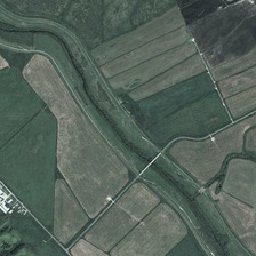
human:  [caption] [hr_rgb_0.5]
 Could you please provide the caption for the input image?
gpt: There are large areas of land on both sides of the river.

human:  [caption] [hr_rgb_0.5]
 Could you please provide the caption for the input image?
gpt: Many agricultural land is on two sides of a small river.

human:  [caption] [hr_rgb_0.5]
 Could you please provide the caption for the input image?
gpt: Many farmlands are on both sides of the small river.

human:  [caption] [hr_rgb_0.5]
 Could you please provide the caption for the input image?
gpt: There are many farmlands on both sides of a small river.

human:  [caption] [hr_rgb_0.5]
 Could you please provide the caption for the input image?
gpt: Many farms are on two sides of a small river.